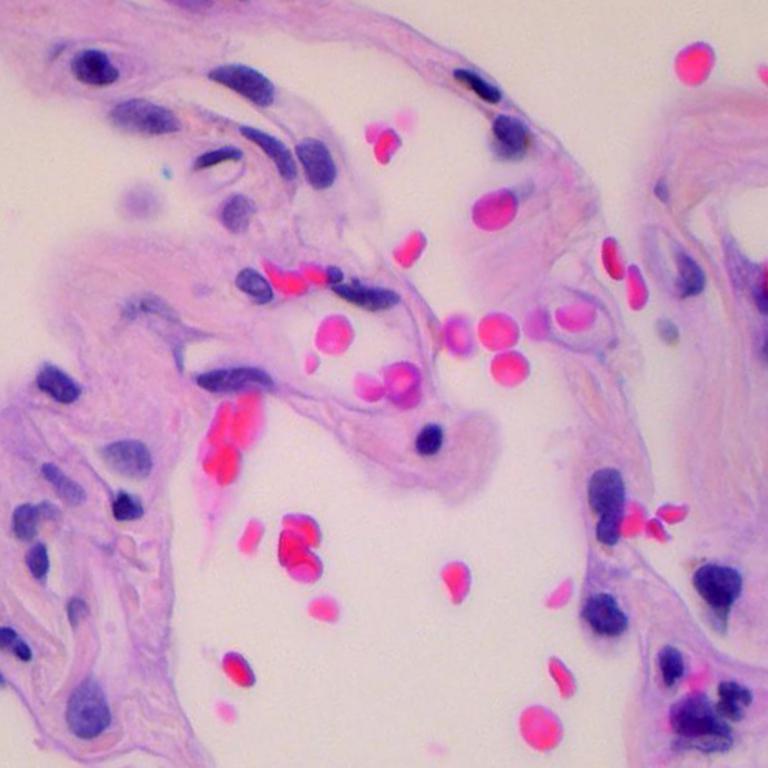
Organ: lung
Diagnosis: benign